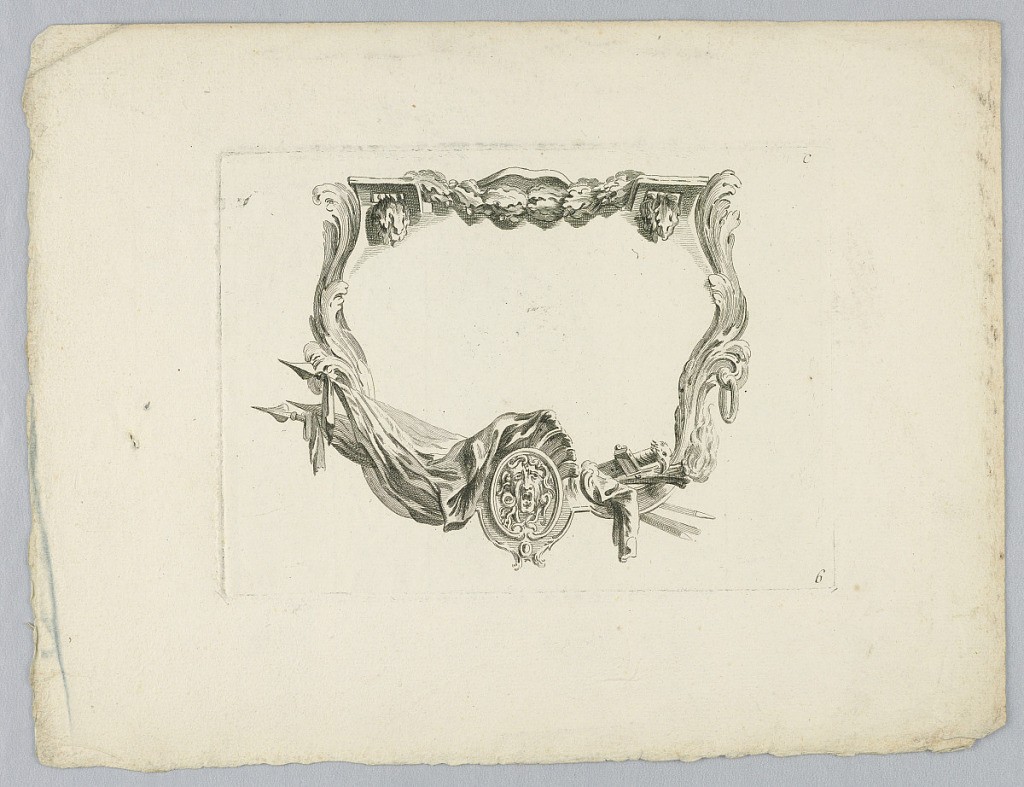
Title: Escutcheon, Plate 6 of Cahier de Cartouches, Set C
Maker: Pierre-Philippe Choffard, French, 1730–1809
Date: ca. 1760
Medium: Etching on paper
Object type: Print
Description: Tablet with a garland, leaf scrolls, a trophy of arms. A Medusa, bottom cetner. Right corners: top: "C"; bottom "6".